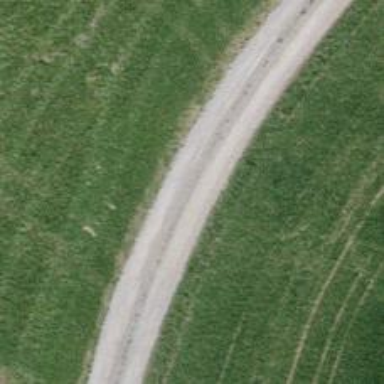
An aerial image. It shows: Track with grade2 tracktype.